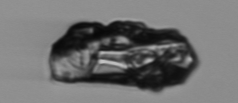
Label: Delphineis